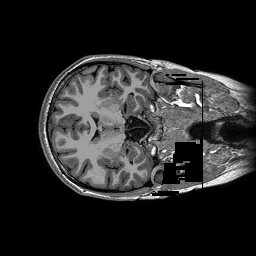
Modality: T1w
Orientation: axial
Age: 23
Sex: female